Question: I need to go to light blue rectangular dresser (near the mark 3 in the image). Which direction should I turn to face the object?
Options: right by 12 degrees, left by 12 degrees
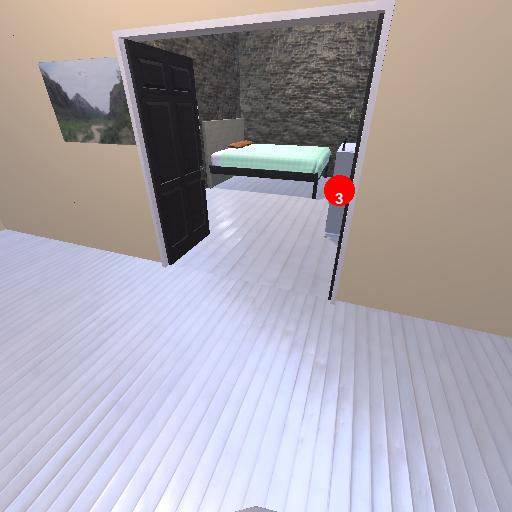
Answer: right by 12 degrees